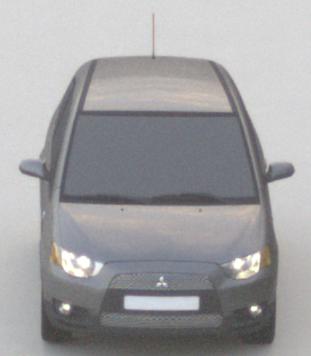
Make: Mitsubishi
Model: Colt 1.1
Detailed model: Colt (VI)
Model produced from: 2008/11
Model produced until: 2010/10
Doors: 3
Color: gray
Road condition: dry road
Daytime: sunrise or sunset
Contrast: low contrast